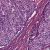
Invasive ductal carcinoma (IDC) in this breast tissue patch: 1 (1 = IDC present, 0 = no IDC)